RGB frame:
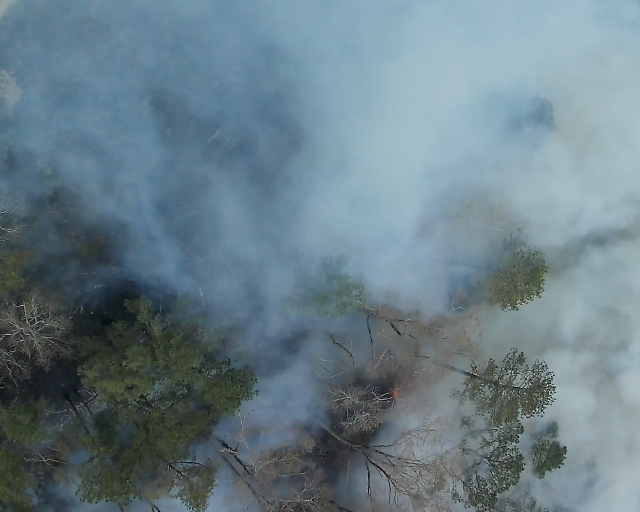
Thermal frame:
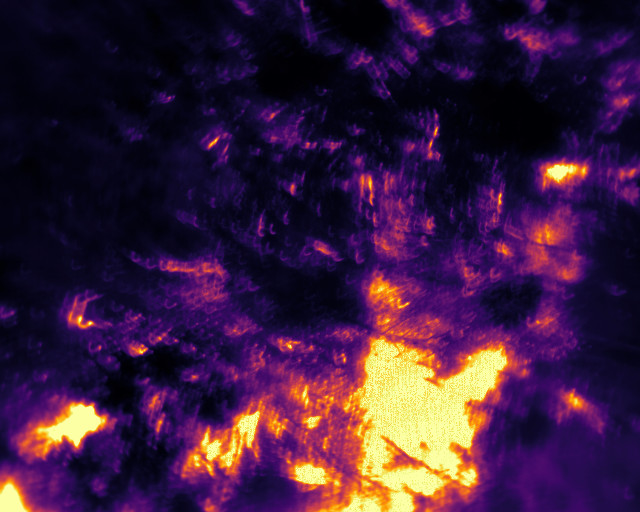
Captured: 2026-02-26 03:11:21
Pixels at or above 80 °C: 66843 (fraction of frame: 0.204)